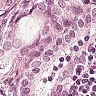
Metastatic tissue present: yes